Interaction volume radius: 5 \u00c5
Interaction volume height: 30 \u00c5
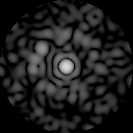
Disorder parameter: 0.8301